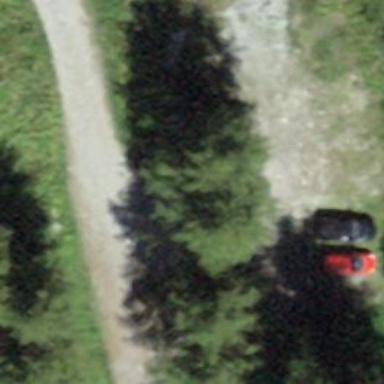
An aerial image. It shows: Parking area.